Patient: sex M, age 65
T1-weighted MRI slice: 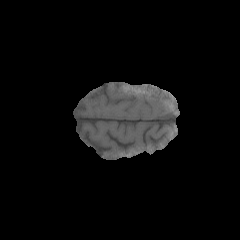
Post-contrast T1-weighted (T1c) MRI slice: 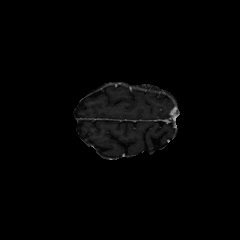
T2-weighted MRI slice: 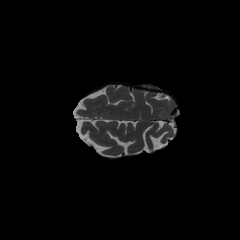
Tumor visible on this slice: no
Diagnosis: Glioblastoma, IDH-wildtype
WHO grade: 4